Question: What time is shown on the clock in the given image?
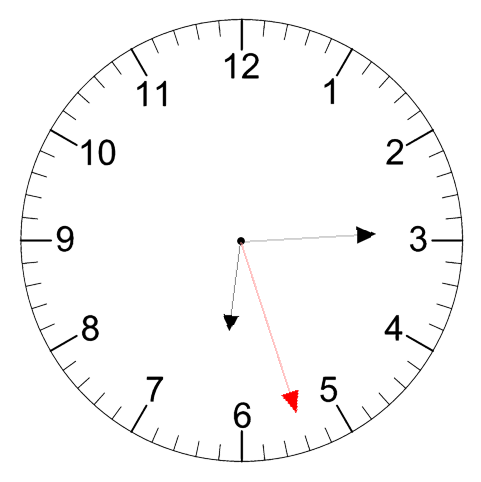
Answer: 06:14:27